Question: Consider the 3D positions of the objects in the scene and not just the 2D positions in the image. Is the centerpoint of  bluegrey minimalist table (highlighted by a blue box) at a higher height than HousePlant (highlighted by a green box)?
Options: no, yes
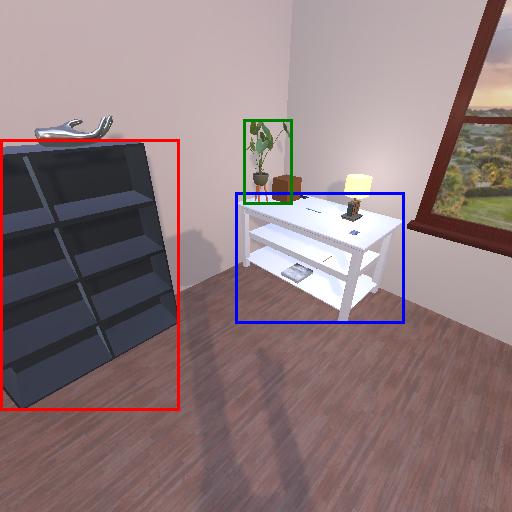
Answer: no